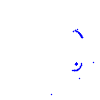
Particle: proton